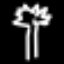
Label: palm tree